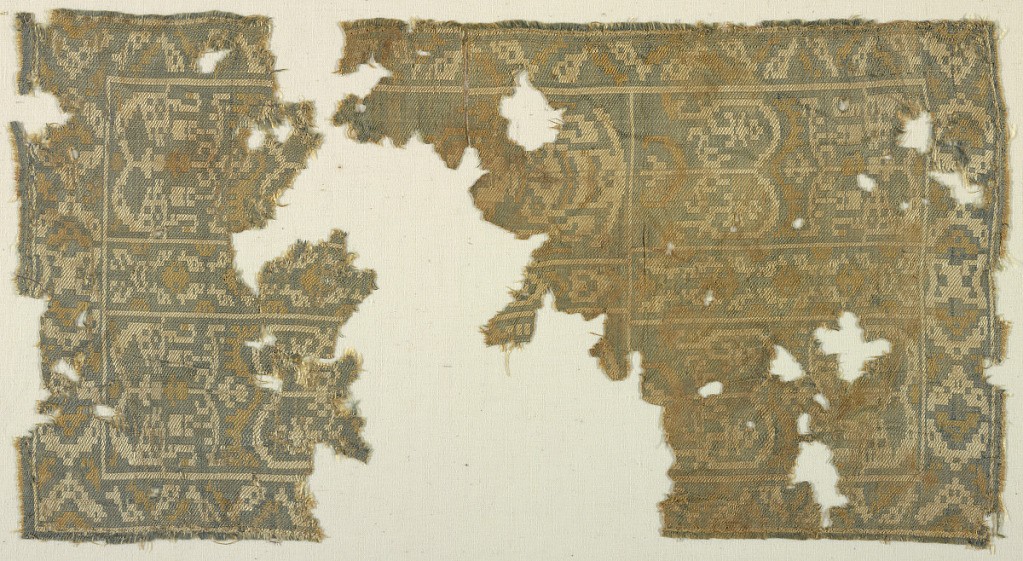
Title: Fragment
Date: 6th–9th century
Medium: silk Technique: 2/1 expanded twill with complementary wefts
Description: Two fragments of a geometrical interpretation of a foliate pattern.